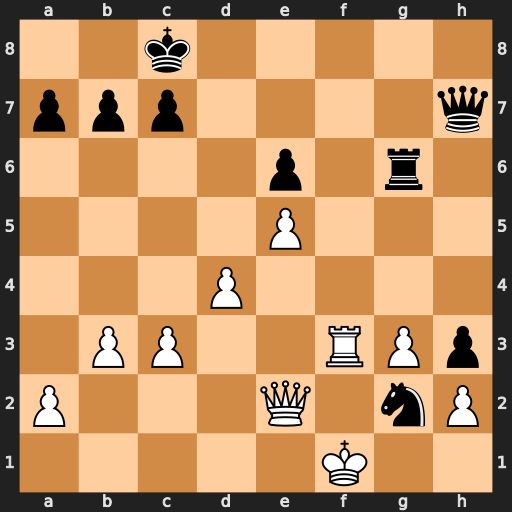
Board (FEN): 2k5/ppp4q/4p1r1/4P3/3P4/1PP2RPp/P3Q1nP/5K2
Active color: w
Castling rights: -
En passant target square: -
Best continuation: Rf8+ Kd7 Qb5+ c6 Qxb7#